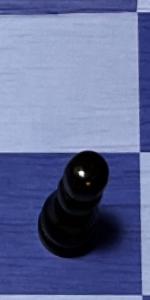
Label: Pawn_Black